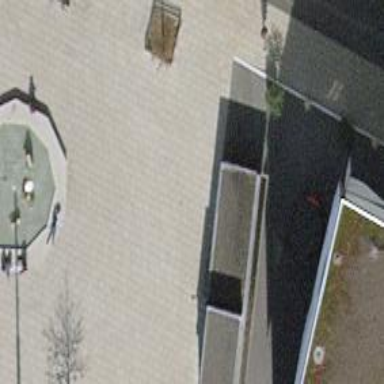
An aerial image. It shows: Parking entrance.